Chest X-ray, PA view. Patient: 24 years old, sex F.
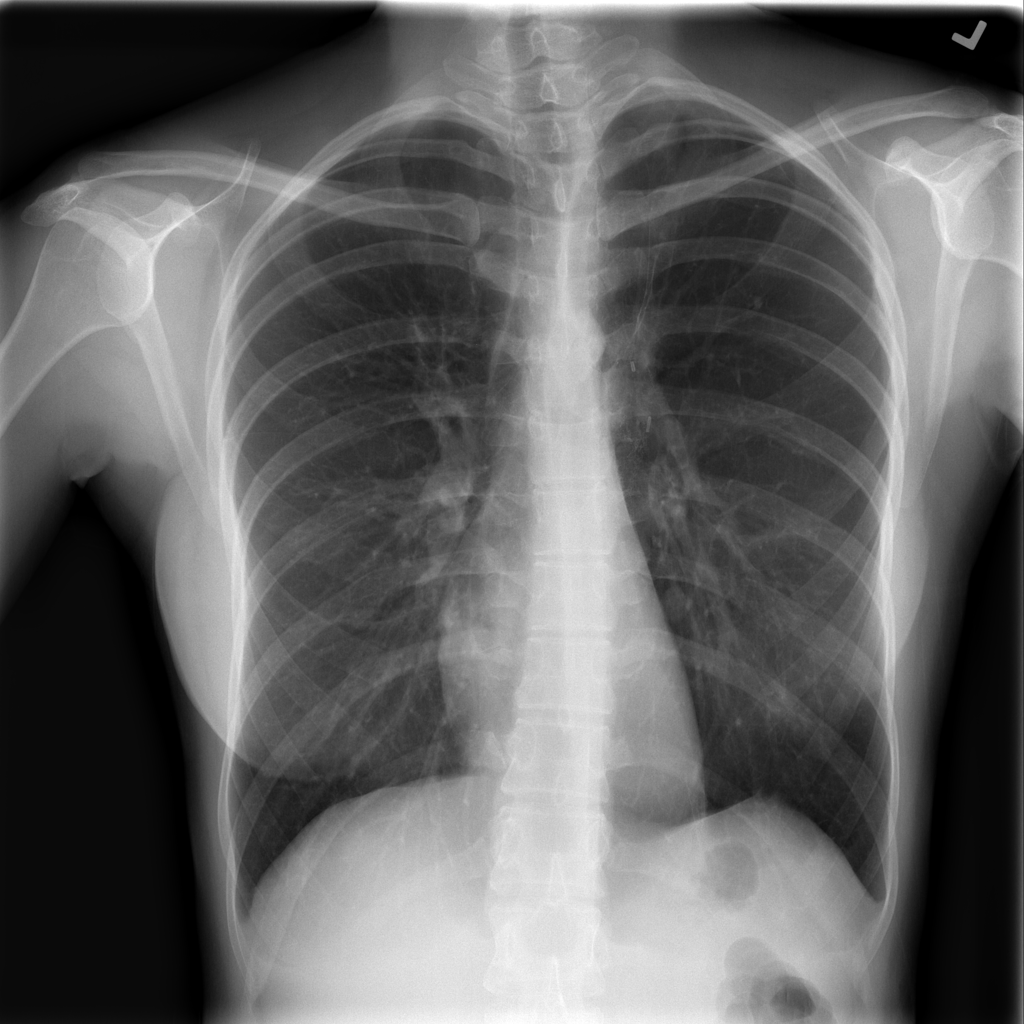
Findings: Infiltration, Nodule